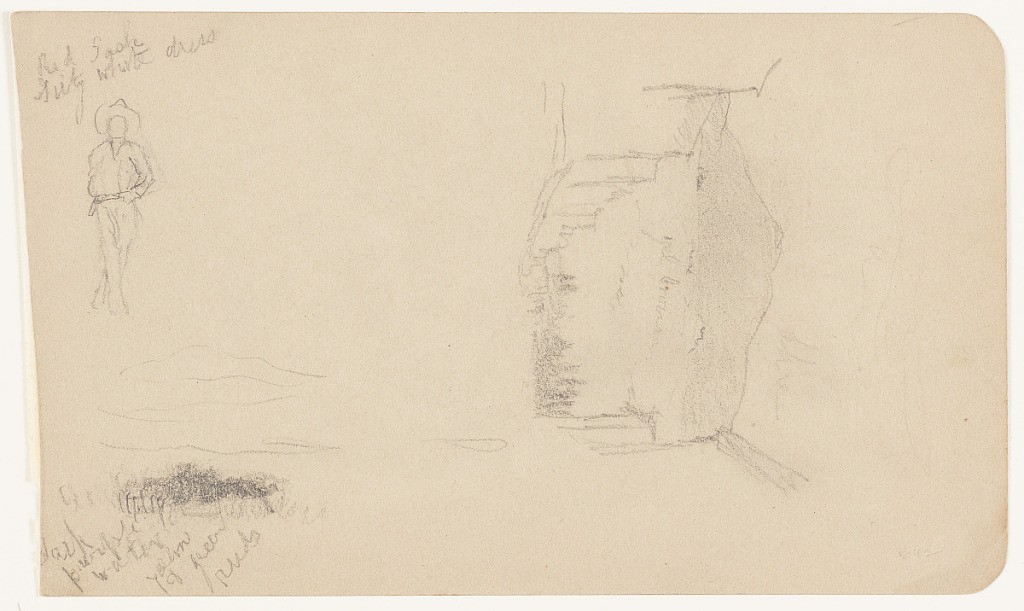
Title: Landscape and Figure Sketches, Mexico
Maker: Frederic Edwin Church, American, 1826–1900
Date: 1892–93
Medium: Graphite on beige wove paper
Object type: Drawing
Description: Landscape and figure sketches from Mexico showing, at lower left, reeds growing out of shallow water; at upper left, a standing male figure who faces us as he wears a wide-brimmed hat and puts his hands in his pockets; and at center right and oriented to the right, a view of a distant mountain from a city street with buildings on either side is included.